Question: Im trying to achieve a component to make custom shadows to buttons or other components, i know that it will be easier with a 9patch or a png with the shadow, but i want to change it color and size programmatically also in its states (pressed,etc), so i decided to try with 9 images, all in XML so the shadow shades start its gradient from the side of the component.
'''
<!-- Left Shadow layer -->
<item>
<shape android:shape="rectangle" >
<gradient
android:angle="0"
android:endColor="#FFFF0000"
android:startColor="#00FF0000" />
</shape>
</item>
'''
It looks good, the problem is on the corners and with the android:gradientRadius parameter now its set to a fixed size, but in the contextual help is said that can be set in a percentage of the base size 10% or parent size 10%p, what i want its to set a 100%p radius so the gradient will always go from the main color and disappear in the edge of the square.
-- EDIT --
The android doc about gradientRadius <URL>
'''
<shape android:shape="rectangle" >
<gradient
android:endColor="#00FF0000"
android:startColor="#FFFF0000"
android:gradientRadius="18"
android:centerX="100%"
android:centerY="100%"
android:type="radial" />
</shape>
'''
And thats where im now :( i do not know how can i set this size to fit its parent view.
Any help will be appreciated, when im finished with the component i will put the code in an answer :) so typical buttons can have customizable shadows in xml.
An image of the deserved component.
--Edit--
Im still interested in this :) no one has a clue?

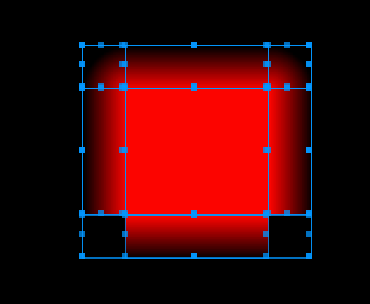
Answer: I think you should give up with xml and implement drawable in code.
When you extend Drawable class you can get size as rectangle with getBounds(). Also you can dynamicaly recalculate in onBoundsChange method.
You can also easily construct gradients and use them in Paint object (setShader method)